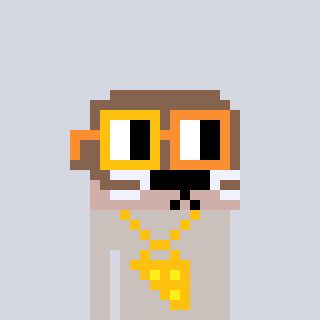
a pixel art character with square yellow and orange glasses, a otter-shaped head and a foggrey-colored body on a cool background